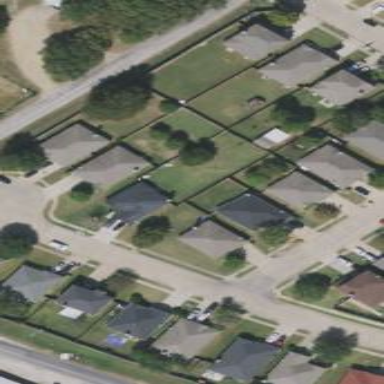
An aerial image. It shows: Residential area with individual plots.